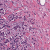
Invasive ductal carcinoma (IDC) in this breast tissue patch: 1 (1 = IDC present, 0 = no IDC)